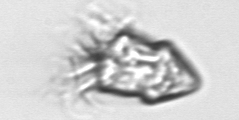
Label: Strombidium_inclinatum